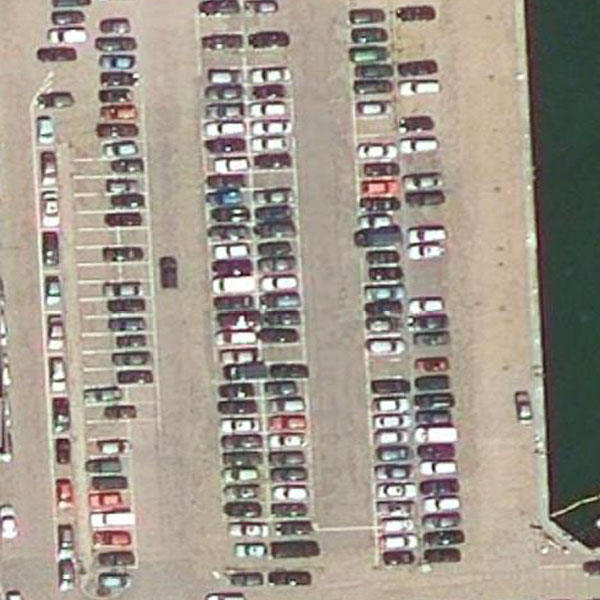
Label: Parking